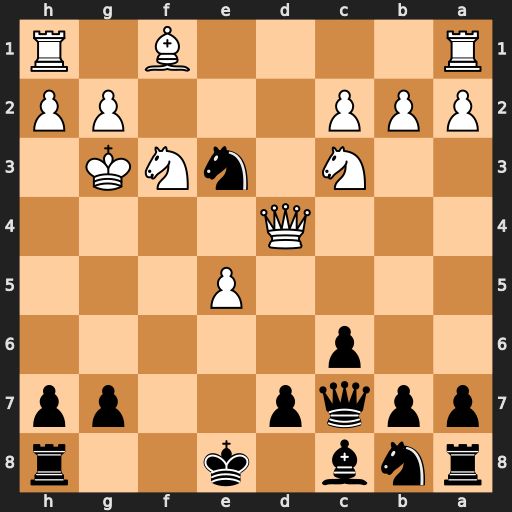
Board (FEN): rnb1k2r/ppqp2pp/2p5/4P3/3Q4/2N1nNK1/PPP3PP/R4B1R
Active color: b
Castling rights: kq
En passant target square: -
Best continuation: Nf5+ Kf2 Nxd4